Interaction volume radius: 5 \u00c5
Interaction volume height: 10 \u00c5
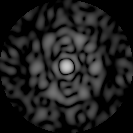
Disorder parameter: 0.8268